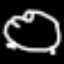
Label: frog